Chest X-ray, AP view. Patient: 39 years old, sex F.
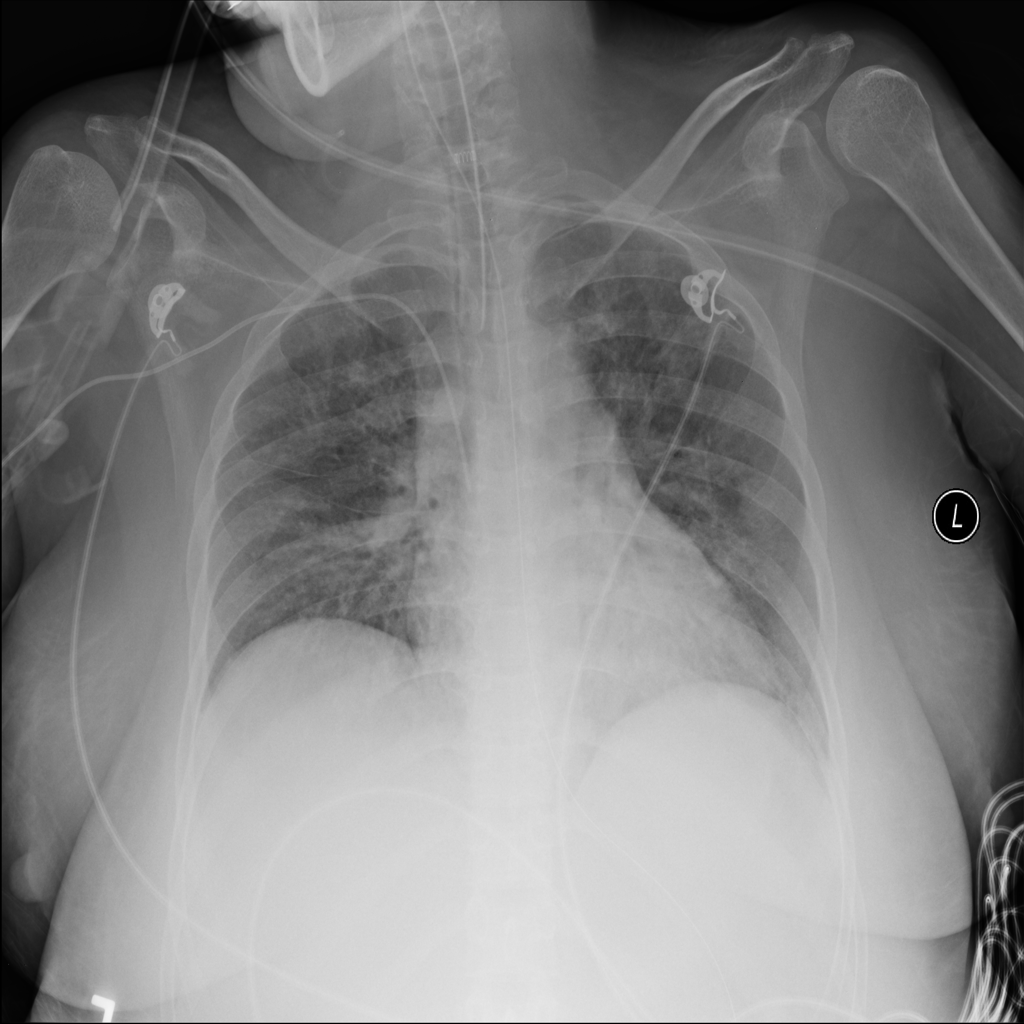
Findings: Consolidation